The plot is a time-scale (wavelet) decomposition of a bearing vibration signal. Diagnose the bearing from this image, choosing from: normal, inner_race, outer_race, ball.
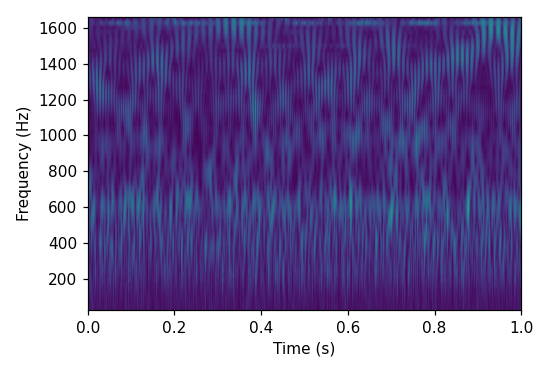
Answer: outer_race